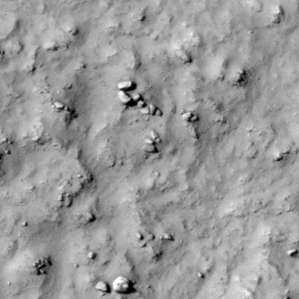
Label: non_frost